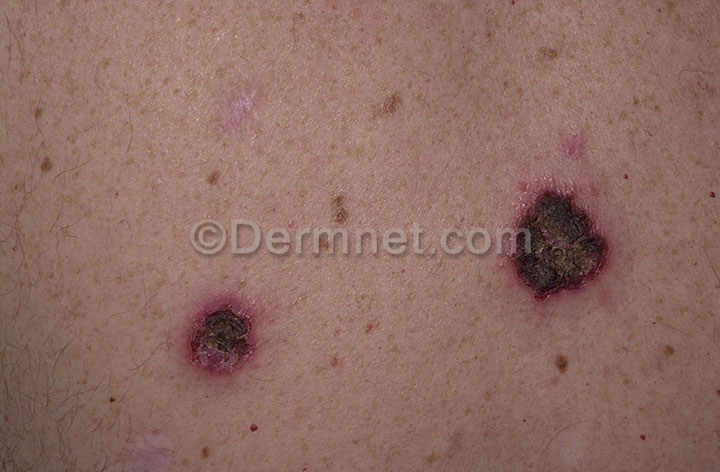
Disease: Actinic Keratosis Basal Cell Carcinoma and other Malignant Lesions